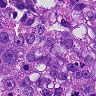
Metastatic tissue present: yes